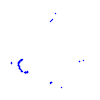
Particle: proton